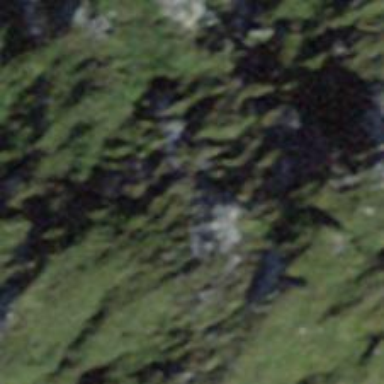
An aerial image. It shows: Natural cliff.